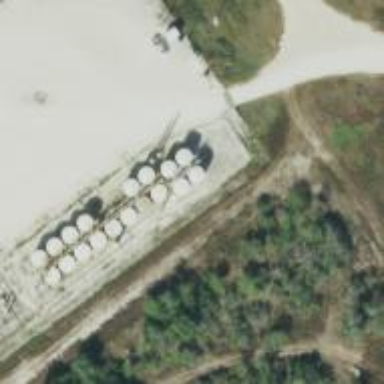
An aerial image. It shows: Storage tank that is man-made.